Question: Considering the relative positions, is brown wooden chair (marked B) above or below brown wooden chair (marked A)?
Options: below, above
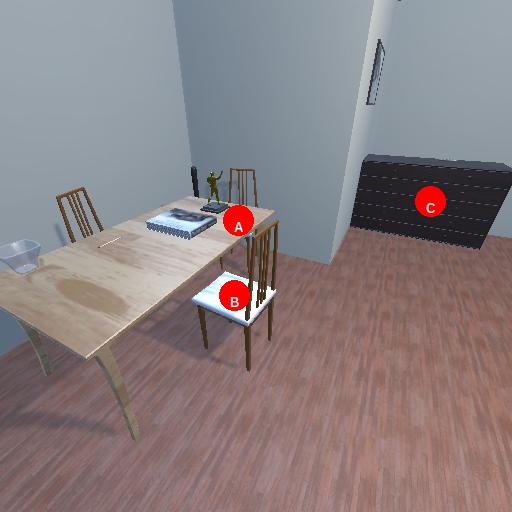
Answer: below